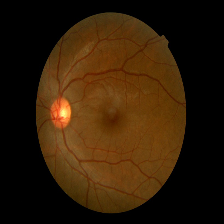
Diabetic retinopathy grade: Mild